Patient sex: M
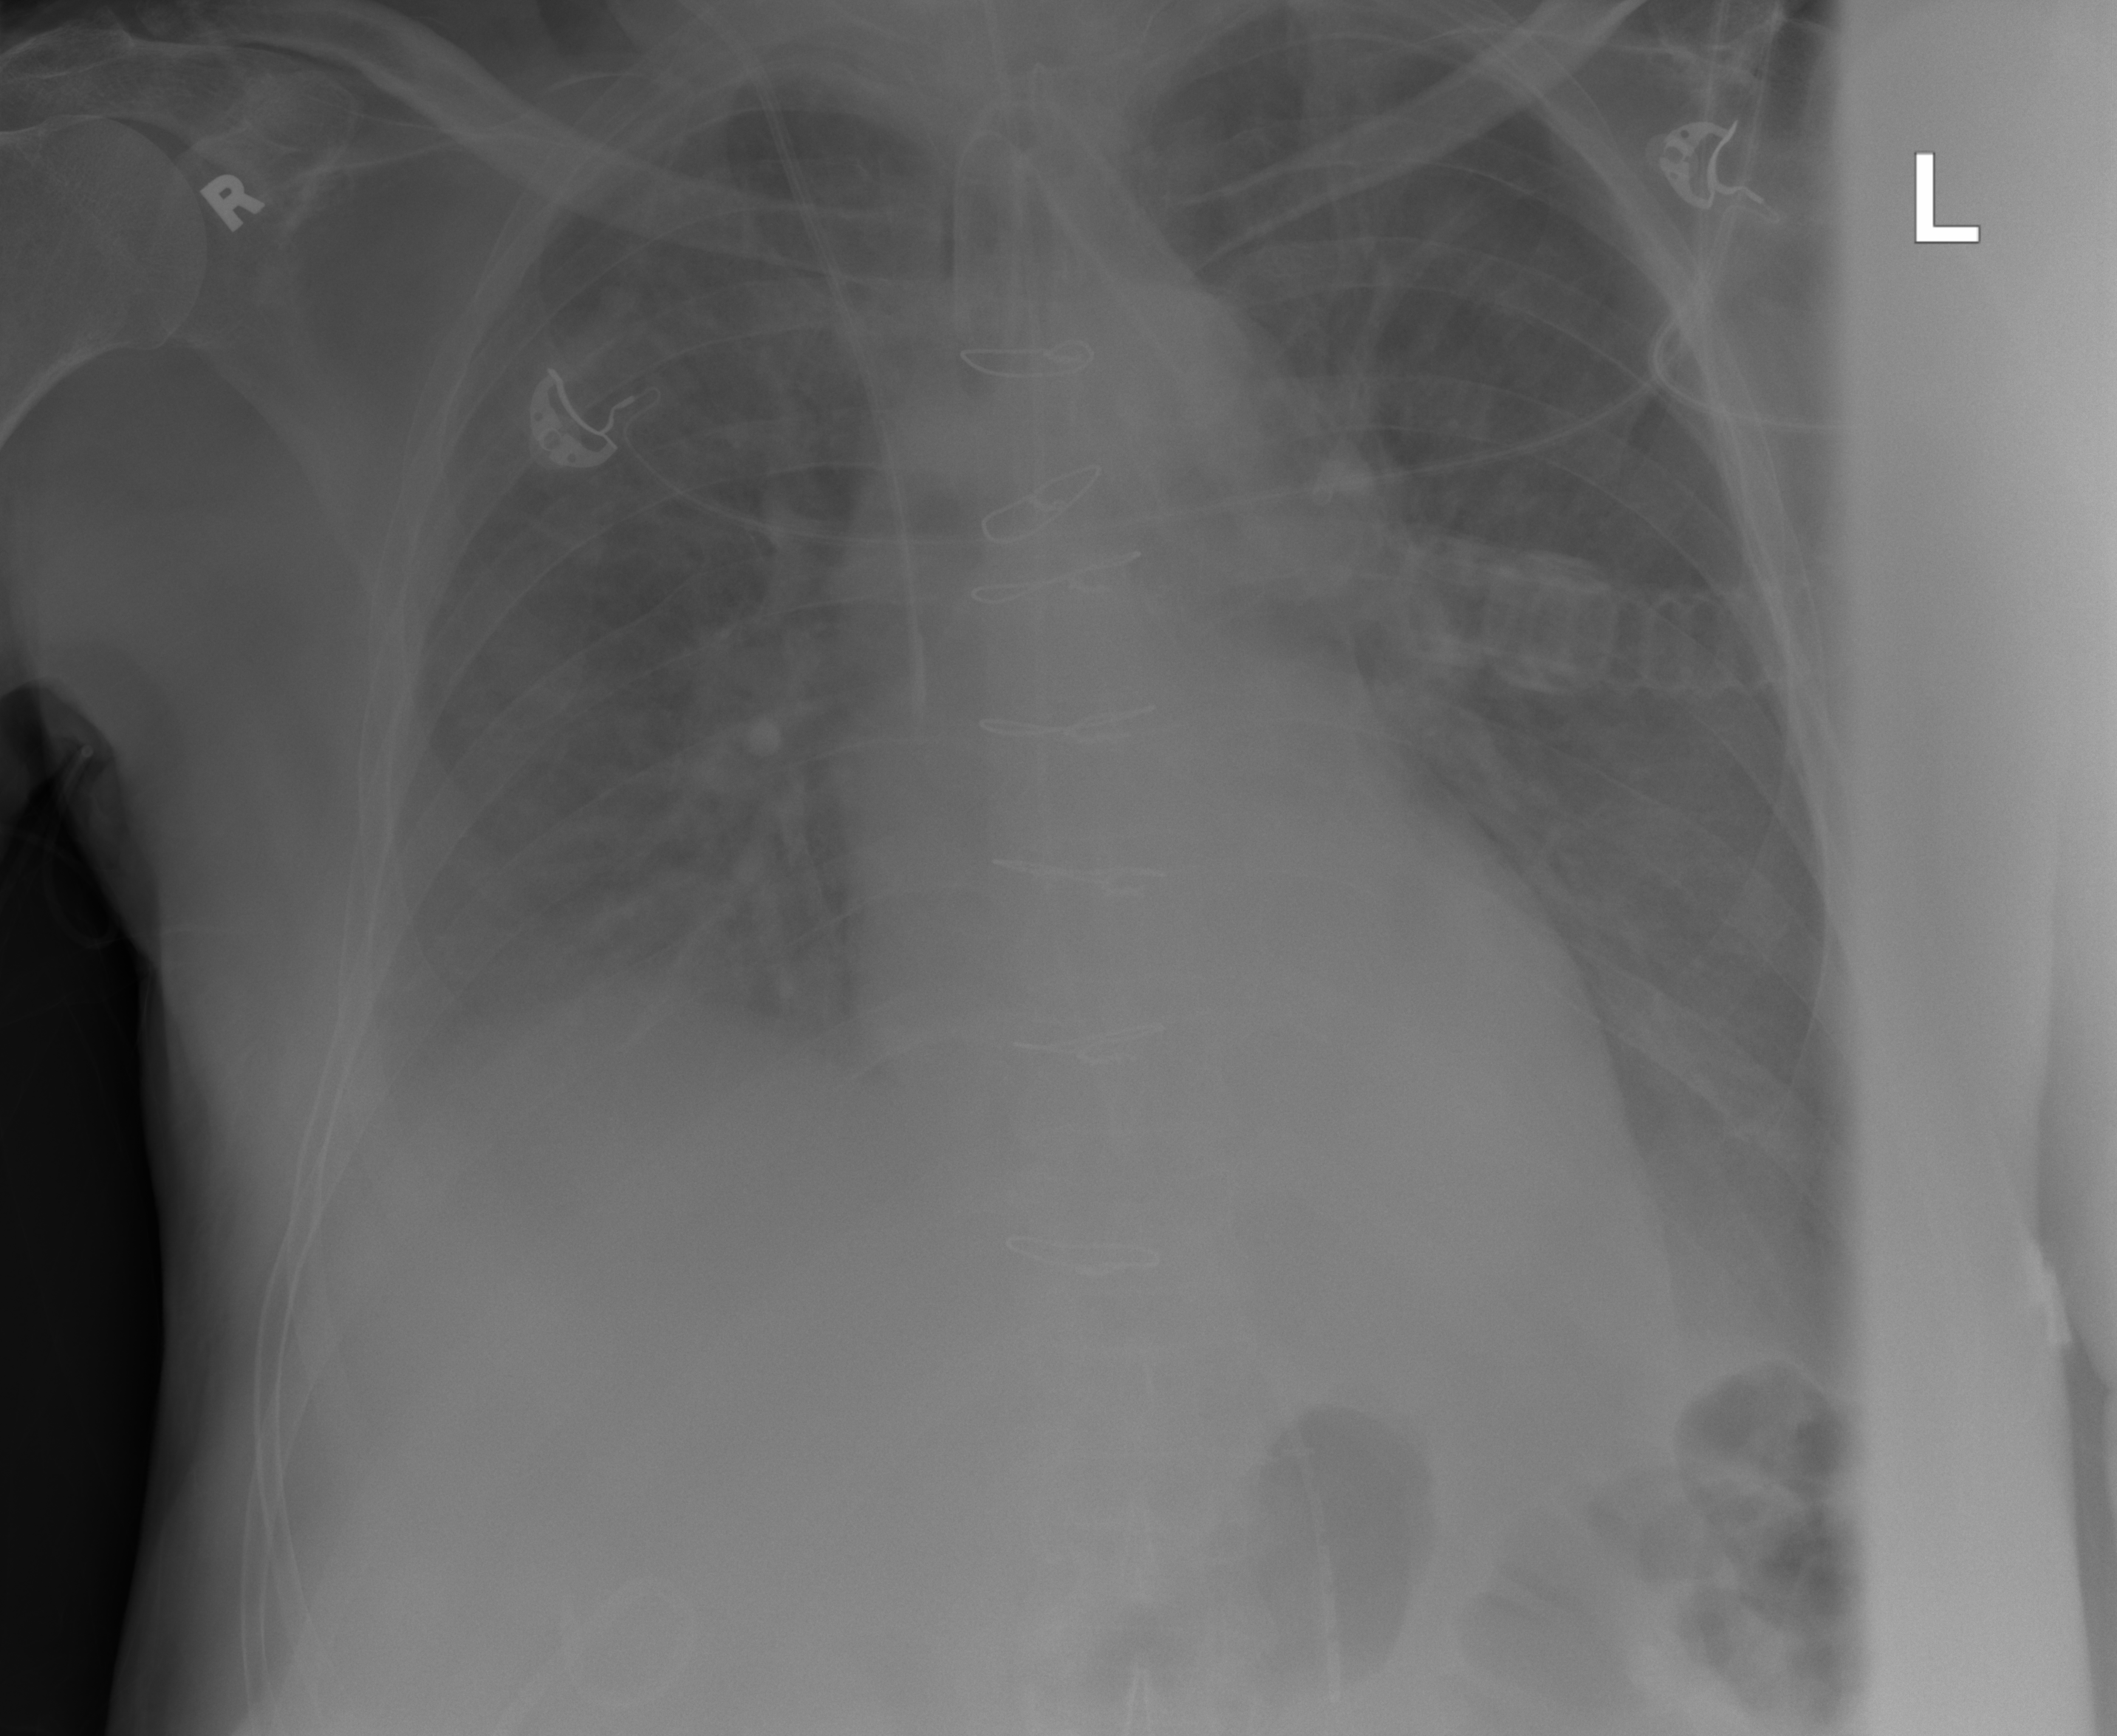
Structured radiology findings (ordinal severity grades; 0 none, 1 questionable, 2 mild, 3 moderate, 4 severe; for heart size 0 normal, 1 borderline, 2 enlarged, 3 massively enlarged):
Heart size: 0
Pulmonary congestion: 2
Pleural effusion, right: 2
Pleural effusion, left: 2
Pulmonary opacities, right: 2
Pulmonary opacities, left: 2
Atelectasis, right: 2
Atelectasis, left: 2